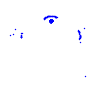
Particle: pion